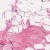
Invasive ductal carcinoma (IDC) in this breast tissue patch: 0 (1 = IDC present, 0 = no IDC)